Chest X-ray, PA view. Patient: 13 years old, sex M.
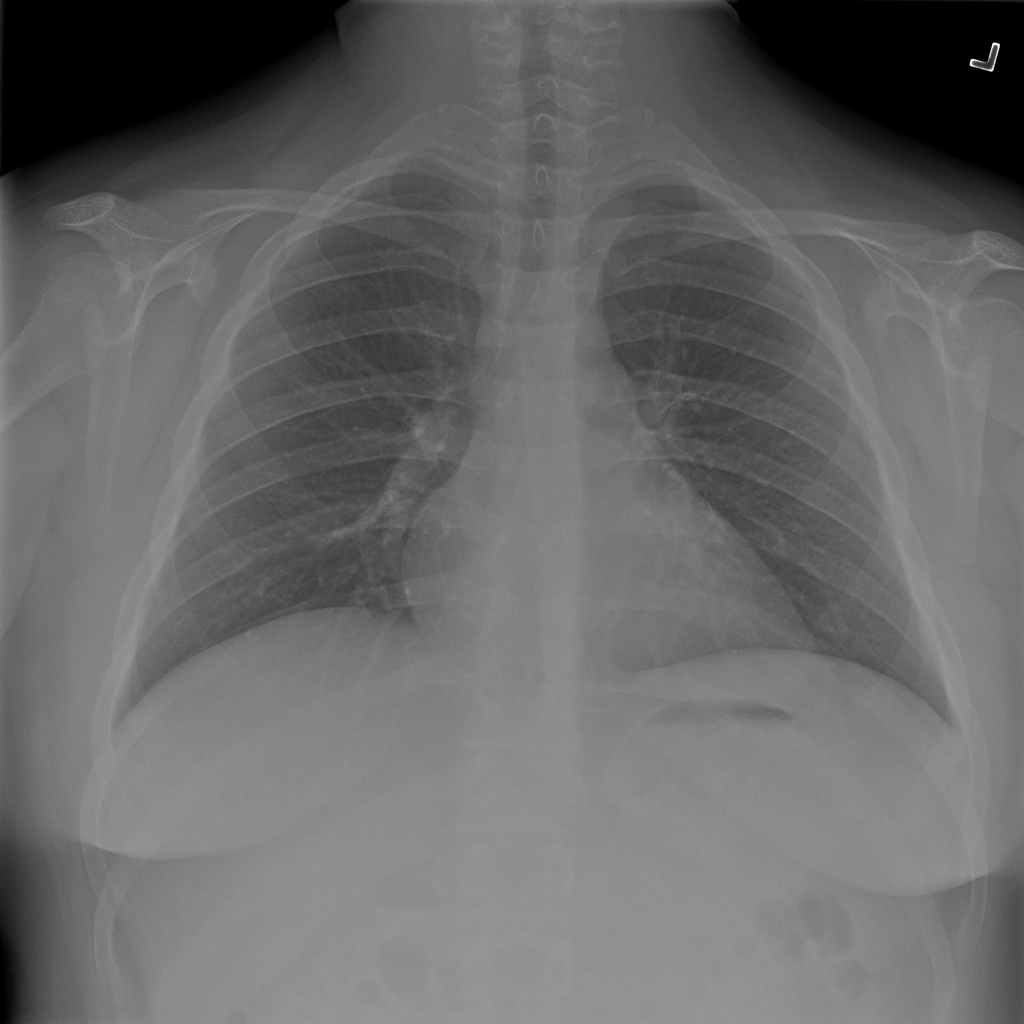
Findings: No Finding